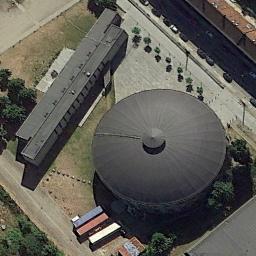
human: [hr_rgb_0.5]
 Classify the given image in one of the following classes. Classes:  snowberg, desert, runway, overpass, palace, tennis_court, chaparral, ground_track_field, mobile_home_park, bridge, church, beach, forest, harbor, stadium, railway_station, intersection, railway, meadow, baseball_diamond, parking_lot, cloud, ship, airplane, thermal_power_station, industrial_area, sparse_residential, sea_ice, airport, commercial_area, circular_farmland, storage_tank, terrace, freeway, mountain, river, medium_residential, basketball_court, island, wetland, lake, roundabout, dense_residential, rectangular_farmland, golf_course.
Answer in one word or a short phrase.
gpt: church